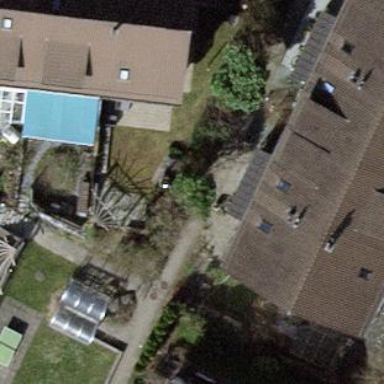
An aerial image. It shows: Terrace building.